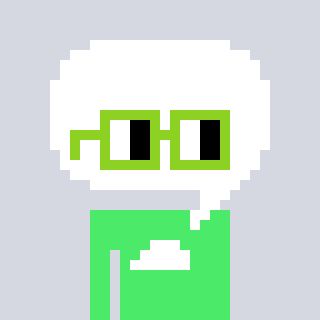
a pixel art character with square light green glasses, a speech bubble-shaped head and a teal-colored body on a cool background